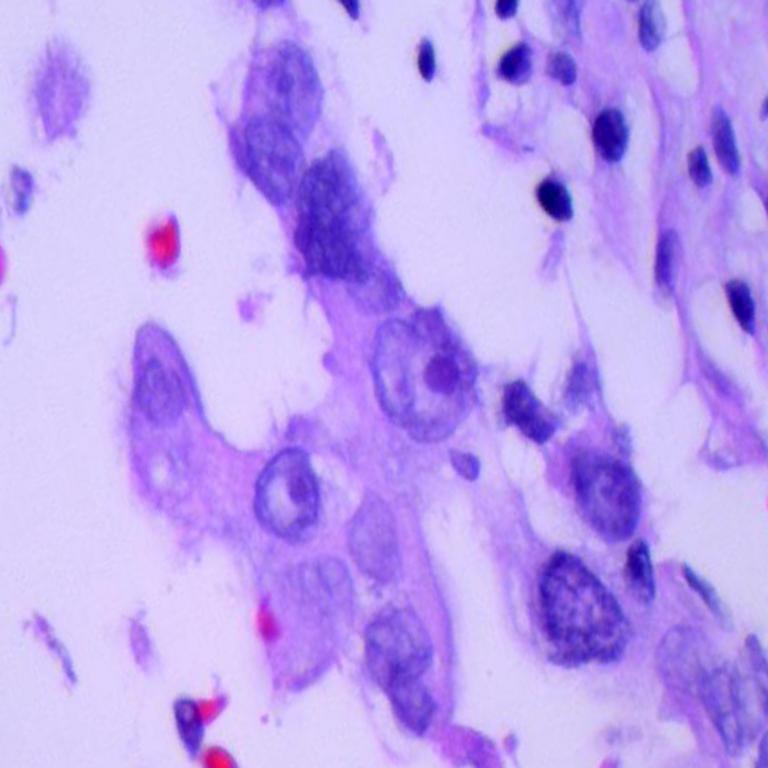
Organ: lung
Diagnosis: adenocarcinomas